Field crop: tomato
Growth stage: 2
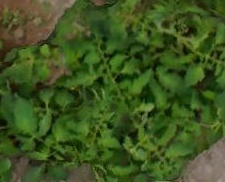
Species: tomato